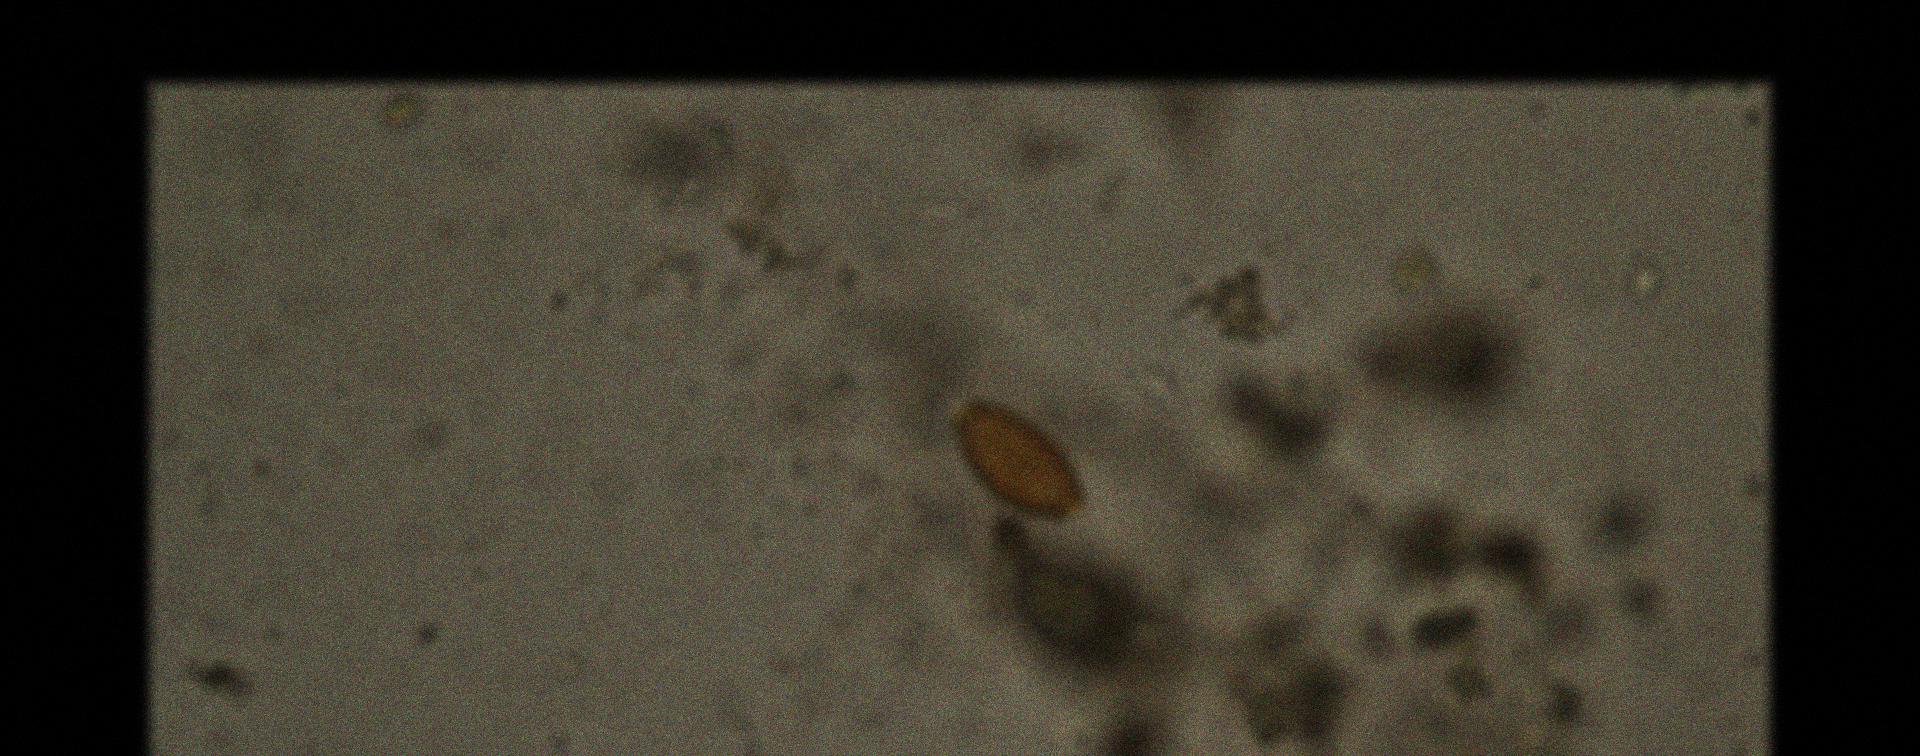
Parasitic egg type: Trichuris trichiura